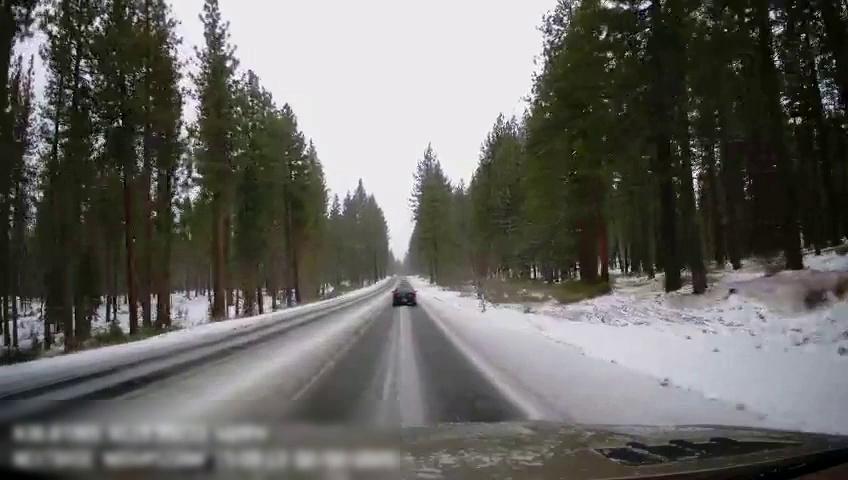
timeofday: Day
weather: Snowy
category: Drivable Space
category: Vehicles | Car
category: Lanes | Current Lane